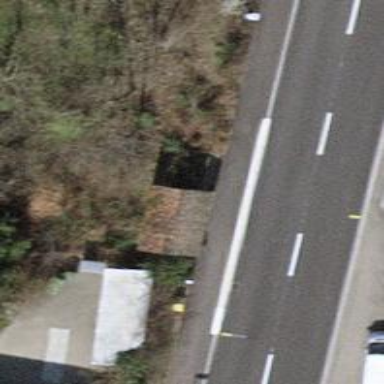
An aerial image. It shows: Bus stop with sheltered platform for public transport.